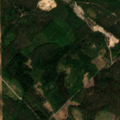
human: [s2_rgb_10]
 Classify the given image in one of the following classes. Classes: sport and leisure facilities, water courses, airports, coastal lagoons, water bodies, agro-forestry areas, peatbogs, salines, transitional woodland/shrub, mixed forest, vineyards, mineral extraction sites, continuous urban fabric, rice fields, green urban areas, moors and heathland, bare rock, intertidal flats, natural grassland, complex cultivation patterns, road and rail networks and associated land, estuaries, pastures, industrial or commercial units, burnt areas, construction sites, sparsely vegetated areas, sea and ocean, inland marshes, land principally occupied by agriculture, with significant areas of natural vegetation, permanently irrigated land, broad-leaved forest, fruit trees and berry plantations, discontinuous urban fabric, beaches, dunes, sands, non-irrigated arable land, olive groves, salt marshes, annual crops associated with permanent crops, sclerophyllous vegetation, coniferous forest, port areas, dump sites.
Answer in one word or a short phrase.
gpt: coniferous forest, mixed forest, transitional woodland/shrub